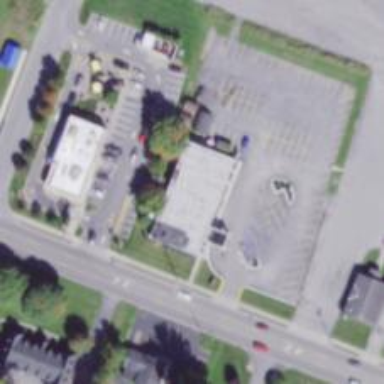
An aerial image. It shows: Clinic.